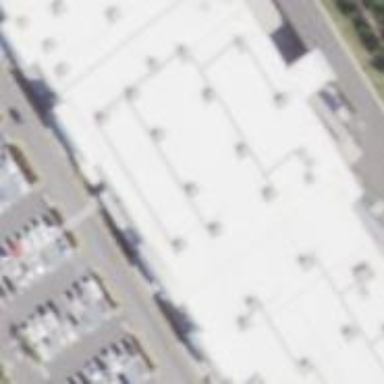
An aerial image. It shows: Retail building.